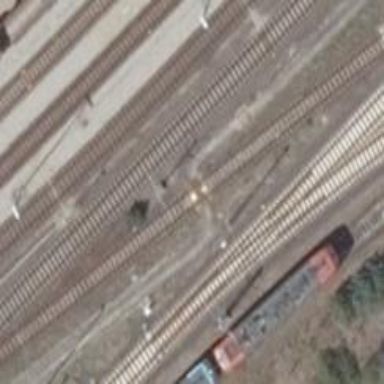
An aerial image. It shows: Railway yard with electrified contact lines.